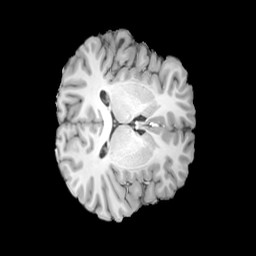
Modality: T1w
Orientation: axial
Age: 18
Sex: female
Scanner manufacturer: siemens
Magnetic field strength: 3 T
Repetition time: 2 s
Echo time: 0.0024 s